Question: When I open my 'Team Area' in rtc I just have 'Overview' & 'Links' tabs :

But reading accepted answer for this question :
<URL>
there are more options available for updating a team area ?
Does my rtc setup need to be configured so these options are viewable ?
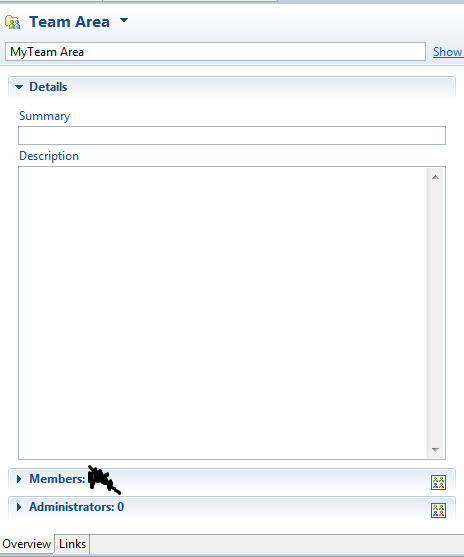
Answer: No need to modify your RTC setup:
A Team area will by default its process configuration from the parent area (team or project).
You need to click on the section "'Process: inherited'" (once unfolded, it reads "'Process Customization'").
You will see a link "Customize the process".

Clicking on it will git you access to the other tabs:
- -
The Process Customization section on a Team Area with those tabs will look like: